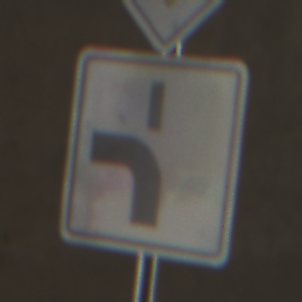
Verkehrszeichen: VerlaufVorfahrtsstrasse5
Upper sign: Vorfahrtsstrasse
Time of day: Midday
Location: Roofed (Tunnel)
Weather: NotSpecified
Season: NotSpecified
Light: Natural